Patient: sex F, age 58
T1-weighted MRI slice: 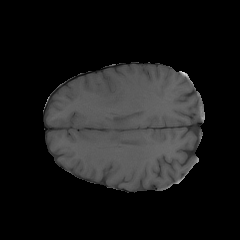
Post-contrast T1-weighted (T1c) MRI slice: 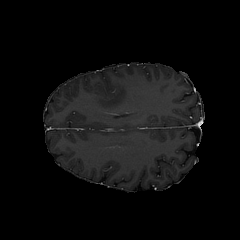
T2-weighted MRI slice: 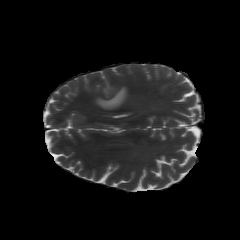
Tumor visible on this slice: yes
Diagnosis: Glioblastoma, IDH-wildtype
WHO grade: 4